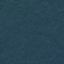
Label: Forest